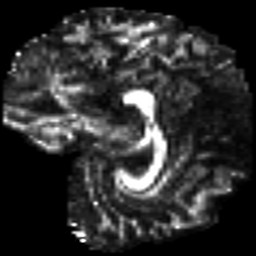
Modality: FA
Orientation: sagittal
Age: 24
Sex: female
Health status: healthy
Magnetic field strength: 3 T
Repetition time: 8.4 s
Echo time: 0.0926 s